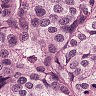
Metastatic tissue present: yes